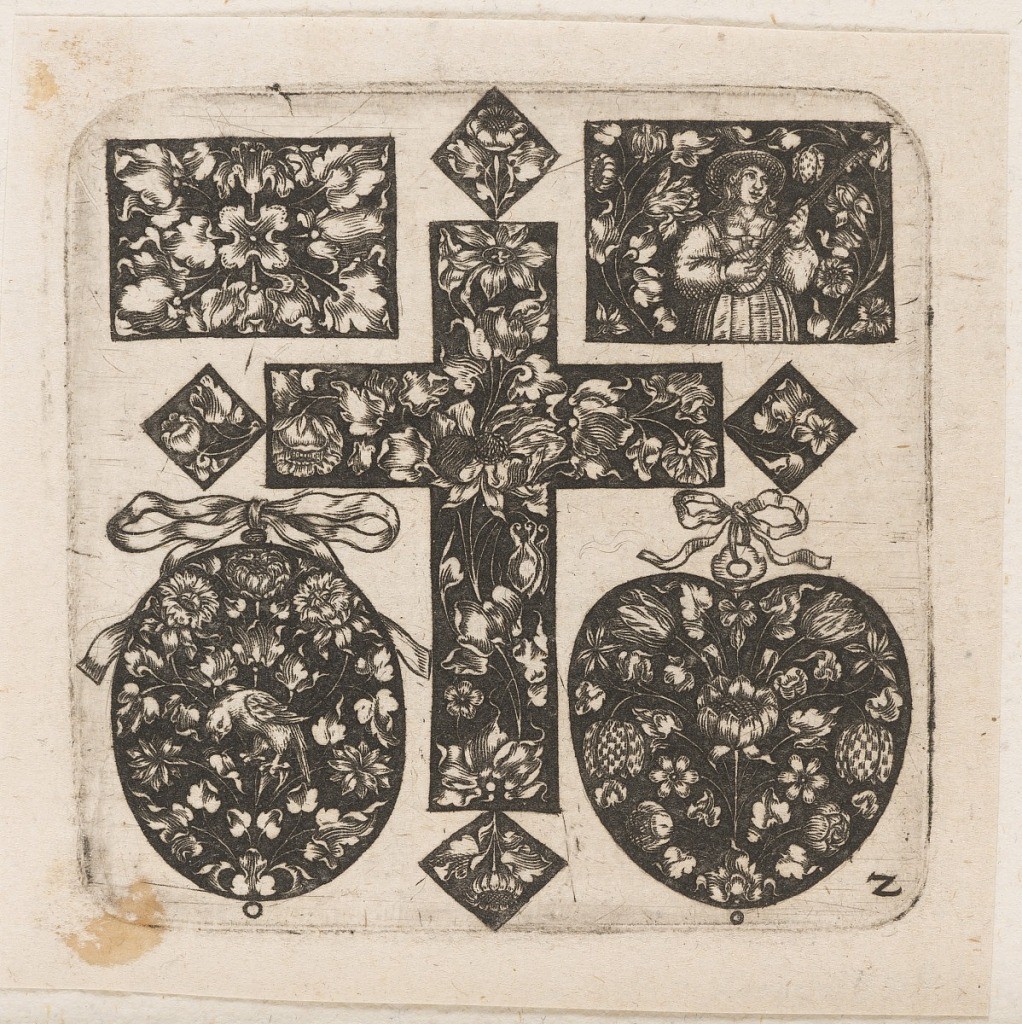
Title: "Ornamental Design with Cross at Center," Plate 2 from "Goldsmith Ornament Designs"
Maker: Heinrich Raab, German, active Nuremberg 1640 – 1650
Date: ca. 1648
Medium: Engraving on off-white laid paper
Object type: Print
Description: Five separate white on black designs: two rectangles at top; below, two pendants, with an oval design at left, and a heart-shaped design at right, flanking a central cross (with diamond designs at the extremities).  The upper left rectangle displays a floral motif, while the one at right depicts a woman playing a lute surrounded by flowers. Both pendants are ornamented with tulip and rose patterns, with bows above. The cross is decorated with flowers and vines.